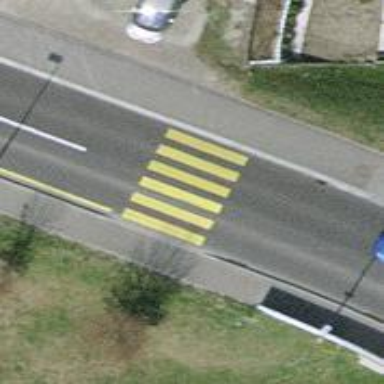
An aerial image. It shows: Marked road crossing.